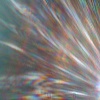
Label: sunburn